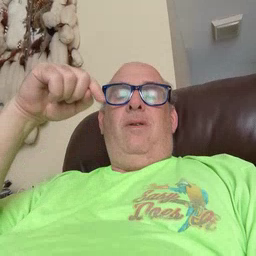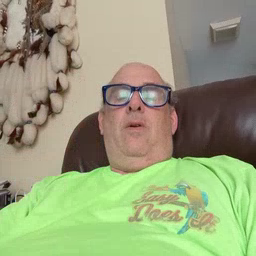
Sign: down